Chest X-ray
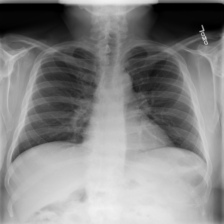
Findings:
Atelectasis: negative
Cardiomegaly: negative
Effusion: negative
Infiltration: negative
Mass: negative
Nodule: negative
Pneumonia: negative
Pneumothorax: negative
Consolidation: negative
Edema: negative
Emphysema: negative
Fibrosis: negative
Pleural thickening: negative
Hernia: negative